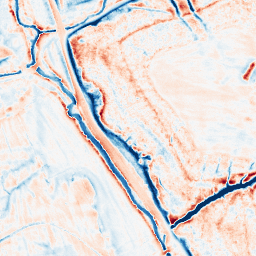
Category: edge_preserving
Decomposition family: anisotropic_diffusion
Decomposition parameters: iterations: 50
kappa: 50
gamma: 0.15
Upsampling method: bspline
Upsampling parameters: scale: 8
Upsampling scale: 8